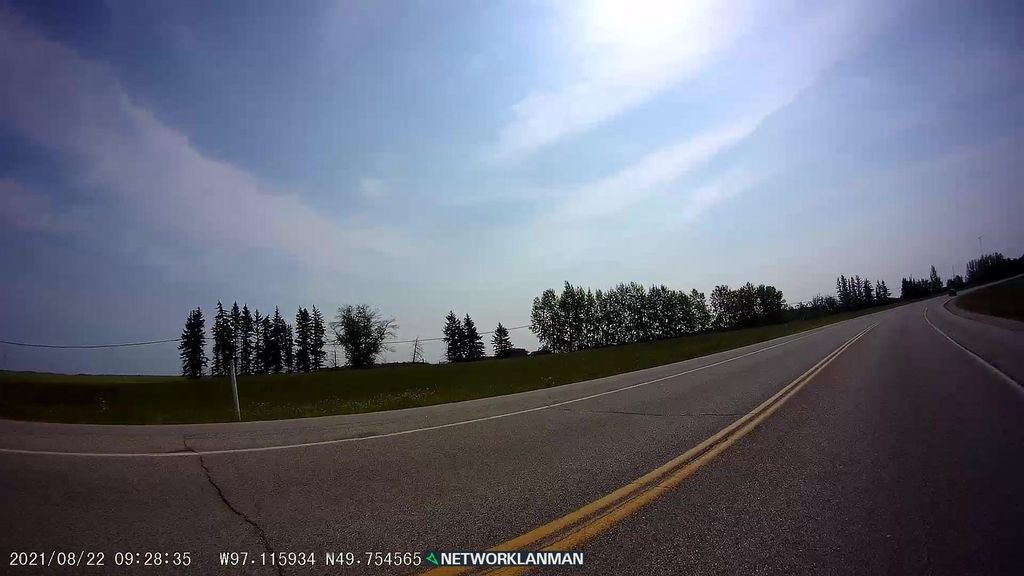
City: winnipeg